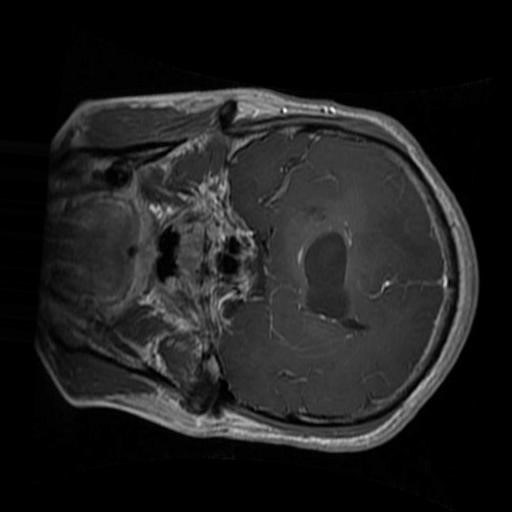
Label: brain_glioma